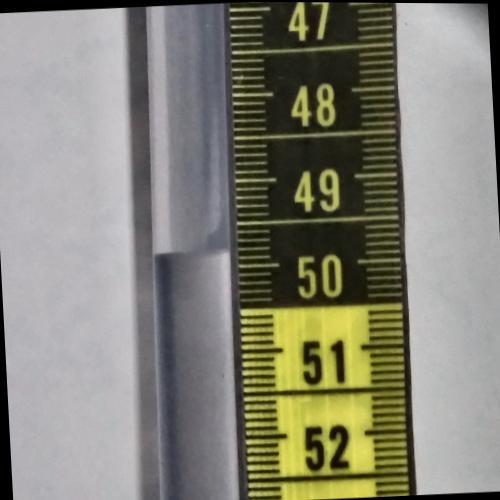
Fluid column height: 49.8 cm